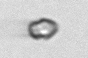
Label: Heterocapsa_rotundata